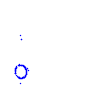
Particle: proton